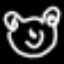
Label: frog